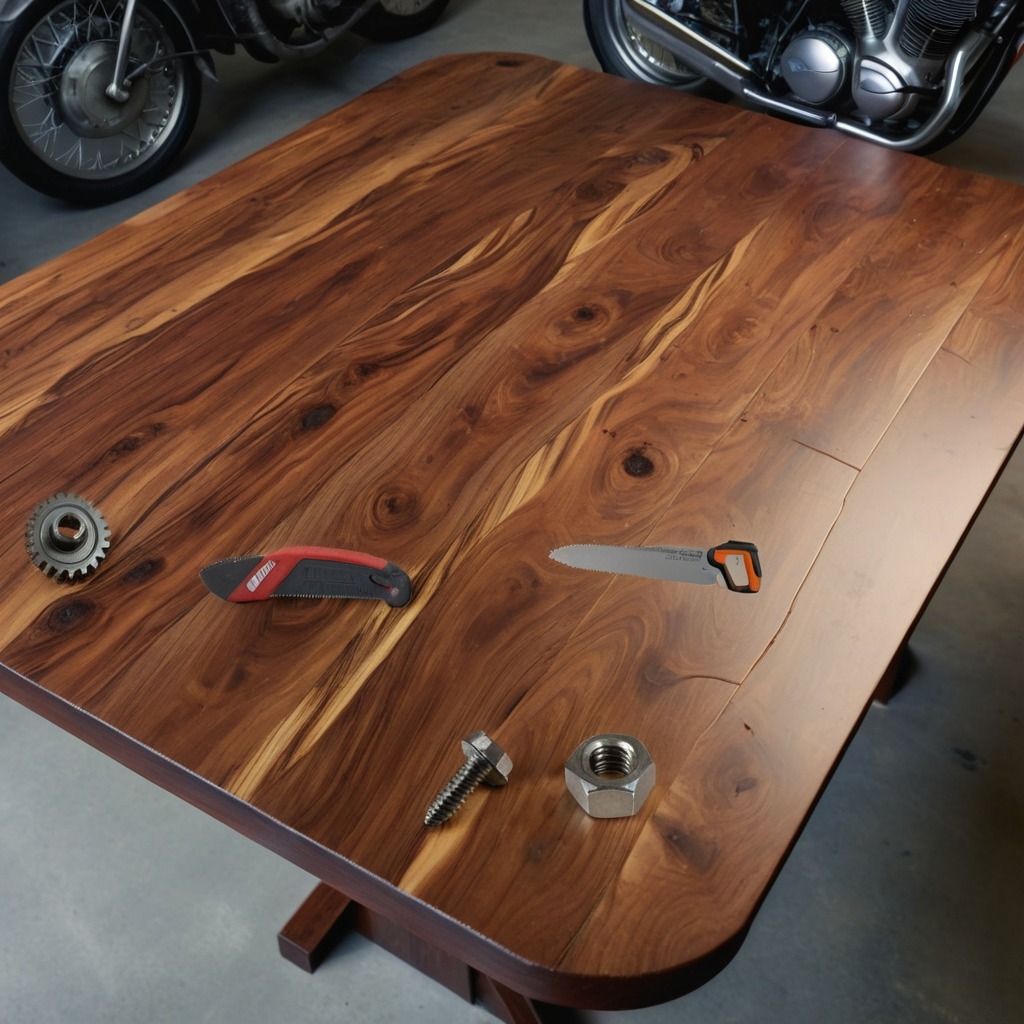
A gear with teeth, a utility knife, a metal machine screw, a handheld metal saw, and a metal nut are lying on the oil-spilled wooden table in a vintage motorcycle garage.